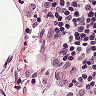
Metastatic tissue present: no